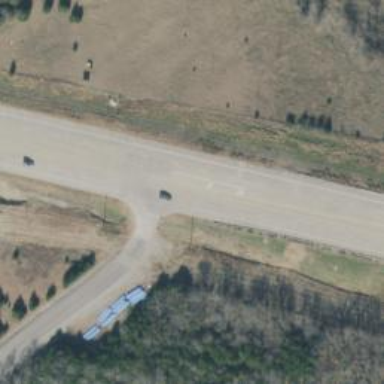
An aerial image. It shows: Trunk link highway.